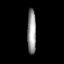
Tissue: prostate
Cell type: T cells
Senescence score: 0.7598
Nuclear area (px): 383
Mean DAPI intensity: 151.705